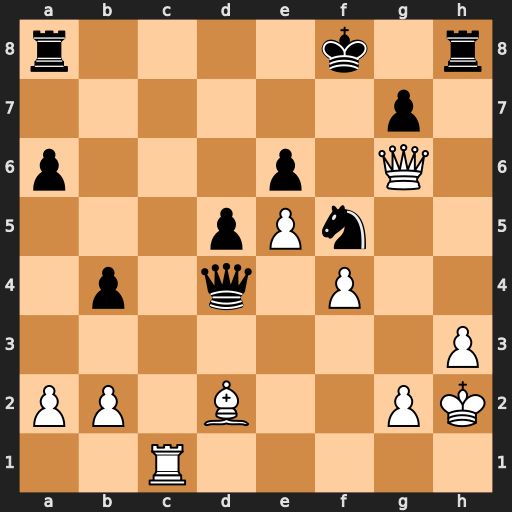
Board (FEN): r4k1r/6p1/p3p1Q1/3pPn2/1p1q1P2/7P/PP1B2PK/2R5
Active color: w
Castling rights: -
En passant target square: -
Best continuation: Rc7 Rxh3+ Kxh3